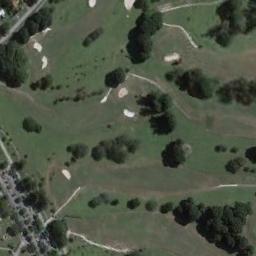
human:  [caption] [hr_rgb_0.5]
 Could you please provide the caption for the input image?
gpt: There are a few bunkers and a few paths on the large green lawn on the golf course and many trees .

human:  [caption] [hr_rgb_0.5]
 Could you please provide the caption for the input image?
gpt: The golf course has some fairways, Roads, Barrier trees and sandpits .

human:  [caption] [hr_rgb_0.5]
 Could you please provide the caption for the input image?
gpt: There are three bunkers and a winding road in this area .

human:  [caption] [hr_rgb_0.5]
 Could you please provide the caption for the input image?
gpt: There are many trees near the golf course .

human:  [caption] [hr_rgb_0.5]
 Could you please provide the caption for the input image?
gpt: There are some trees and bunkers on the golf course .